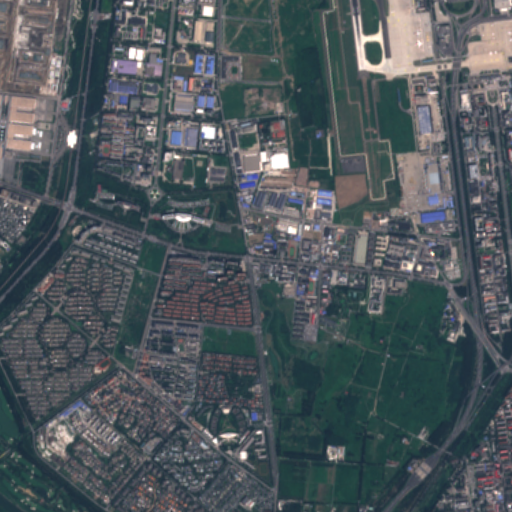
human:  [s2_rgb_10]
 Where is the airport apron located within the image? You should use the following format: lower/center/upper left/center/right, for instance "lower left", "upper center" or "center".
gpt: The airport apron is located in the upper right of the image.
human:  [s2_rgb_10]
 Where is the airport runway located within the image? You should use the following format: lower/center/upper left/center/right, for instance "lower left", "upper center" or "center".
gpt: The airport runway is located in the upper right of the image.
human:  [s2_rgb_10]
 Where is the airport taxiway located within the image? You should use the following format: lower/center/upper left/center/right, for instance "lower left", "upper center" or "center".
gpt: The airport taxiway is located in the upper right of the image.
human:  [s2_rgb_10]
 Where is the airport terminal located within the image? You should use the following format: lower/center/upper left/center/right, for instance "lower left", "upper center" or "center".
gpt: The airport terminal is located in the upper right of the image.
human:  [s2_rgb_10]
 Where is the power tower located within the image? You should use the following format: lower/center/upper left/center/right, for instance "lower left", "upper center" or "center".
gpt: The power tower is located in the center left of the image.
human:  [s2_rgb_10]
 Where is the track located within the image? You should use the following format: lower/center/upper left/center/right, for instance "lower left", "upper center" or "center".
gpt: The track is located in the lower left of the image.
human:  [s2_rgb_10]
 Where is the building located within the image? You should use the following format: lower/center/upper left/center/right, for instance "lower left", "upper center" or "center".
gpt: There is no building in the image.